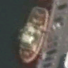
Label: civil